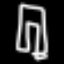
Label: pants